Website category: sports
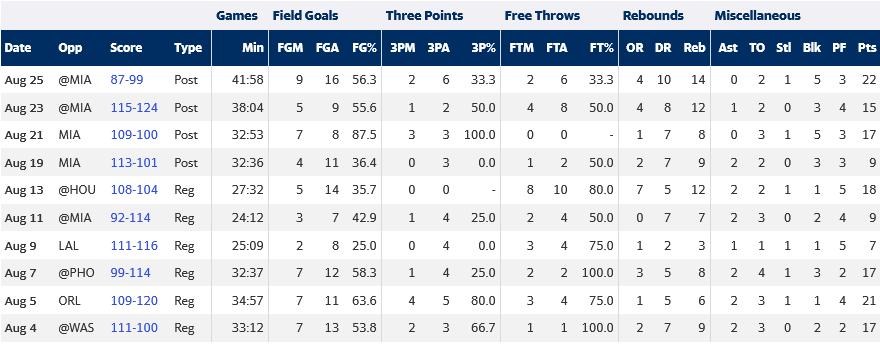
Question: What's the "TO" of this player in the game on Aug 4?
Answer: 3

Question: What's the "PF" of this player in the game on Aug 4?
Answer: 2

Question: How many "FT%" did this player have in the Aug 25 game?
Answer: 33.3

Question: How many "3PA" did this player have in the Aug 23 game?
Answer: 2

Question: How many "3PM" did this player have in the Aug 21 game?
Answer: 3

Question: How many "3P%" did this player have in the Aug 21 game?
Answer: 100.0

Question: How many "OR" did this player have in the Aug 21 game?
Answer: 1

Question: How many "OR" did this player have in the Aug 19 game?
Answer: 2

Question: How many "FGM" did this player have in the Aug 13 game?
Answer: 5

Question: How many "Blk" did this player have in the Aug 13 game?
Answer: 1

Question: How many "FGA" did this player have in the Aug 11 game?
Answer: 7

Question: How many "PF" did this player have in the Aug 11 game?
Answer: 4

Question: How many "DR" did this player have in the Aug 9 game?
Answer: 2

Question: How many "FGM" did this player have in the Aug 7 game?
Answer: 7

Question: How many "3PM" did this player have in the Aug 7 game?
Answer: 1

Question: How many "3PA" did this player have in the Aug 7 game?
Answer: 4

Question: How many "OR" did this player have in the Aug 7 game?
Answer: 3

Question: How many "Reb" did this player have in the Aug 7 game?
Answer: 8

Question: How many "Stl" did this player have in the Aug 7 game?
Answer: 1

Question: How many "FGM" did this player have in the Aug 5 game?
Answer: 7

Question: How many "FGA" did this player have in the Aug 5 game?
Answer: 11

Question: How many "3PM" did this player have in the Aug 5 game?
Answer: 4

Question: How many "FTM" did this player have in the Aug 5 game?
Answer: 3

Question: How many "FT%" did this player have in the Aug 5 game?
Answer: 75.0

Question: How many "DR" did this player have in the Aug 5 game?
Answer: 5

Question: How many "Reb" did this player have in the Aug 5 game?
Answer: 6

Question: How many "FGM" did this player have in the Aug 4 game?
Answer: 7

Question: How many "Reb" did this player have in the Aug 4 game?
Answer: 9

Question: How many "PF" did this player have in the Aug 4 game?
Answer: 2

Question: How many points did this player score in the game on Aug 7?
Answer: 17

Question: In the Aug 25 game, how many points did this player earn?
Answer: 22

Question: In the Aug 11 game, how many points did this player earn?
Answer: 9

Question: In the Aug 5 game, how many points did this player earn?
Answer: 21

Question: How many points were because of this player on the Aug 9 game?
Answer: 7